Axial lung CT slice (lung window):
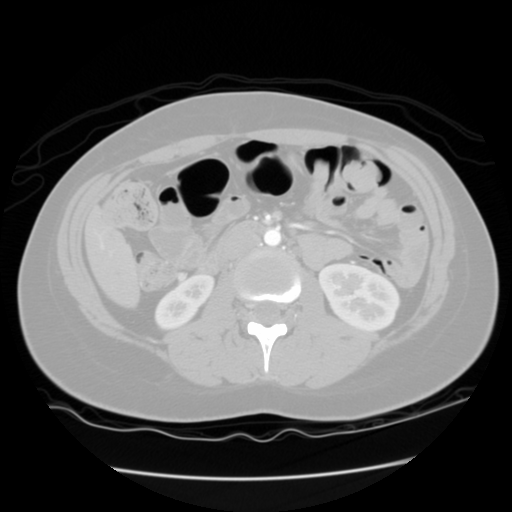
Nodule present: no